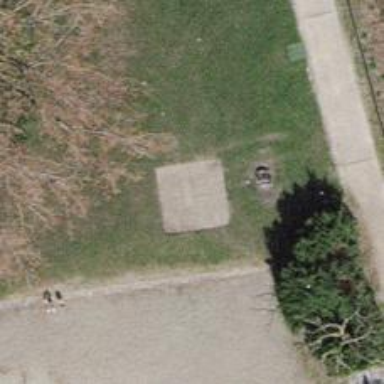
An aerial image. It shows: Picnic table located in leisure land area.